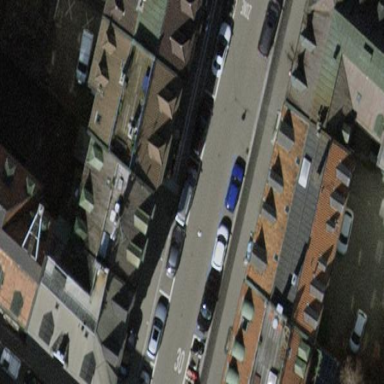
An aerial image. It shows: Parking lane area.